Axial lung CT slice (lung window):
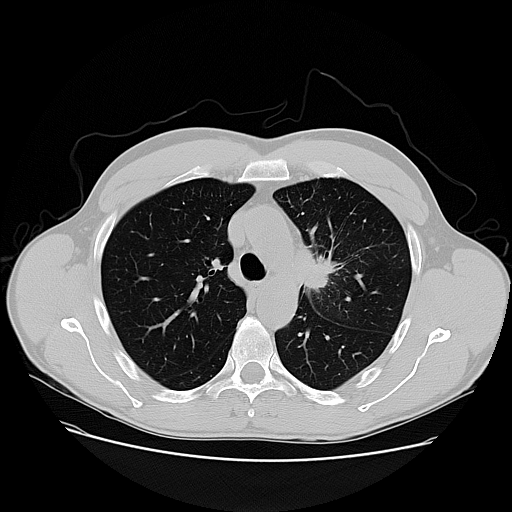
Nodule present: no